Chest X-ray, AP view. Patient: 44 years old, sex F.
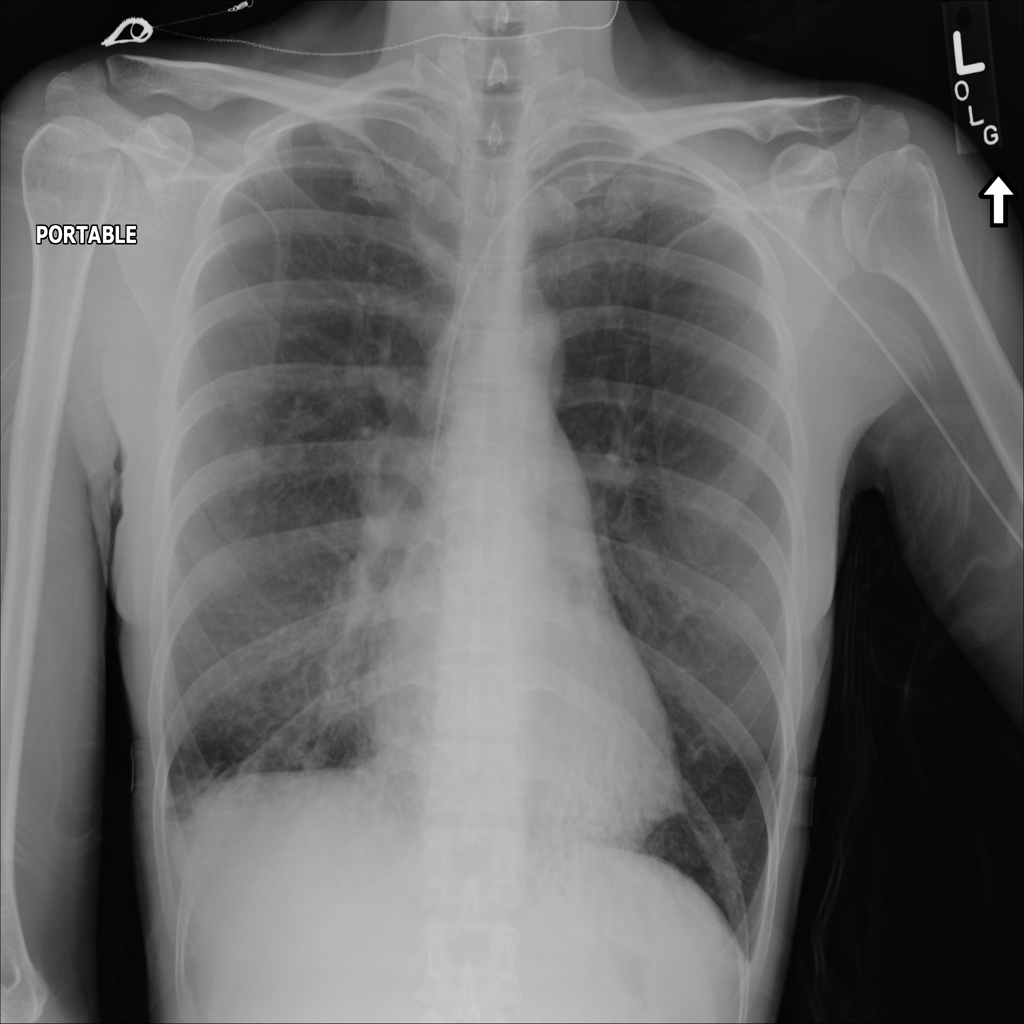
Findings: No Finding